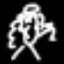
Label: angel